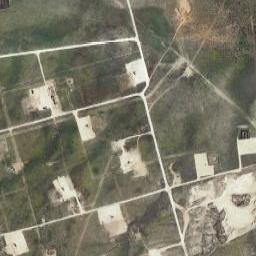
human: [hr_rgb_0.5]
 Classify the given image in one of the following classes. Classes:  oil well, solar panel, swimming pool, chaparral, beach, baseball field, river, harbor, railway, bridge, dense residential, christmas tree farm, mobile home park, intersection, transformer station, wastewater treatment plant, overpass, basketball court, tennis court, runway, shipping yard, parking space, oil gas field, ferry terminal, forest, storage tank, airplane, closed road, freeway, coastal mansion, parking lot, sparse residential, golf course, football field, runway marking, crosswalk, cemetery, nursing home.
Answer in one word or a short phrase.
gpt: oil gas field